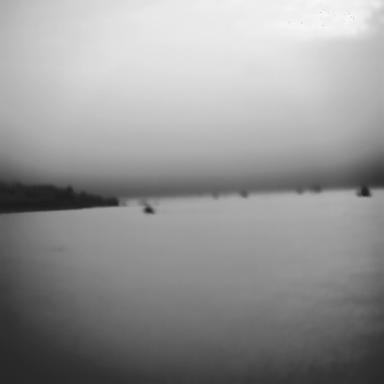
There are two objects shown in the infrared image, including a canoe, and a bulk_carrier.